Question: The 'TextView' inside the 'ViewPager's' Tab is not getting in center of the tab.
'''
<android.support.v4.view.ViewPager xmlns:android="http://schemas.android.com/apk/res/android"
android:id="@+id/pager_action_type"
android:layout_width="match_parent"
android:layout_height="match_parent" />
'''
'''
Tab newTab = actionBar.newTab().setTabListener(this);
RelativeLayout tabView = (RelativeLayout) LinearLayout.inflate(this, R.layout.viewpager_tab_view, null);
TextView tvTabTitle = (TextView) tabView.findViewById(R.id.tv_viewpager_tab_title);
tvTabTitle.setText(mAppSectionsPagerAdapter.getPageTitle(i));
newTab.setCustomView(tabView);
actionBar.addTab(newTab);
'''
'''
<?xml version="1.0" encoding="utf-8"?>
<RelativeLayout xmlns:android="http://schemas.android.com/apk/res/android"
android:layout_width="match_parent"
android:layout_height="match_parent">
<TextView
android:id="@+id/tv_viewpager_tab_title"
android:layout_width="match_parent"
android:layout_height="match_parent" android:layout_centerInParent="true"
android:text="test"
android:textColor="@android:color/white" />
</RelativeLayout>
'''
Below is the screenshot of 'ViewPager' Tab only with android's ViewBounds enabled:

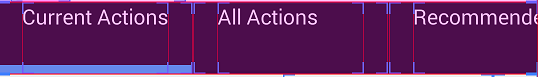
Answer: Change as
'''
<?xml version="1.0" encoding="utf-8"?>
<RelativeLayout xmlns:android="http://schemas.android.com/apk/res/android"
android:layout_width="match_parent"
android:layout_height="match_parent"
android:orientation="vertical">
<TextView
android:id="@+id/tv_viewpager_tab_title"
android:layout_width="match_parent"
android:layout_height="wrap_content"
android:layout_centerInParent="true"
android:gravity="center"
android:text="test"
android:textColor="@android:color/white" />
</RelativeLayout>
'''
This link may help you <URL>